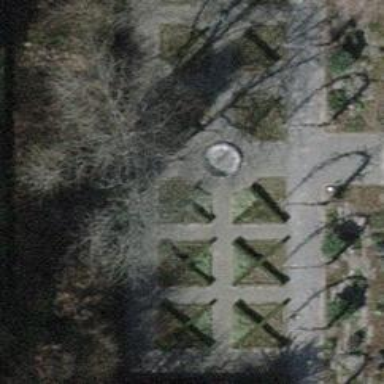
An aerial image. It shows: Beautiful fountain.